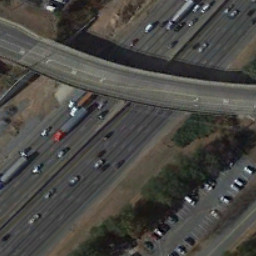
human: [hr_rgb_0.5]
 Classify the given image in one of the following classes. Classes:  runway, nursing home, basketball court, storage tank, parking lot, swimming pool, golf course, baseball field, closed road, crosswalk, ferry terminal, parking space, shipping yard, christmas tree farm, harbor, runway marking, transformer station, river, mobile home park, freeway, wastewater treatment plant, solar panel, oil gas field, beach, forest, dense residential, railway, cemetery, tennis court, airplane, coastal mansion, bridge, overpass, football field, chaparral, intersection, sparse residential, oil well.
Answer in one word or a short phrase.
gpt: overpass